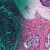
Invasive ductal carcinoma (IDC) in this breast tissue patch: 0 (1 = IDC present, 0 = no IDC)